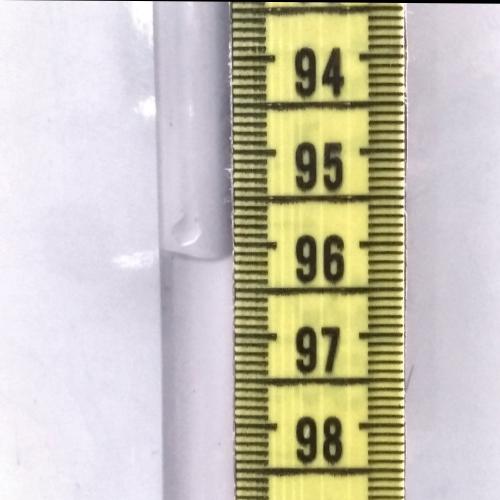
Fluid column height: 96.2 cm